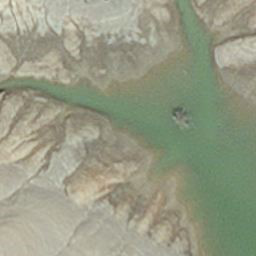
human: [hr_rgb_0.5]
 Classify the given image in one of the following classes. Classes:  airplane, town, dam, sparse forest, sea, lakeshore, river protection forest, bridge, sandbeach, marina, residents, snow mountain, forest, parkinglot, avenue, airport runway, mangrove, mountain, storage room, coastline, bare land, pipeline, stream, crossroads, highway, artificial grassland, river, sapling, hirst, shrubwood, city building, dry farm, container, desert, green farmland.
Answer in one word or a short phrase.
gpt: hirst